Field crop: maize
Growth stage: 2
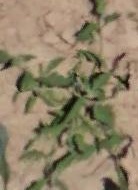
Species: atriplex